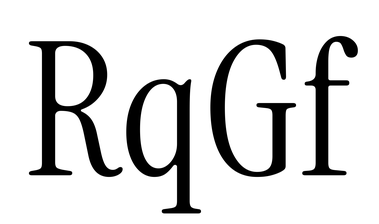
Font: InstrumentSerif-Regular